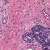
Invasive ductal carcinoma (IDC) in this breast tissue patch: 1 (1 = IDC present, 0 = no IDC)